Question: Due to a journal's requirements, I need to format p values as capital, italic and the values themselves without leading zero, for example, = .01. I would like to include some p value labels in plots of mine.
My trouble is that I need to use <URL> but 'plotmath' always renders the value with a leading zero even if I enter a string without it. As an example
'''
ggplot2::ggplot(data.frame(x = 1, y = 1)) +
ggplot2::geom_text(x = 1, y = 1, label = "italic(P) == .01", parse = TRUE)
'''

<URL>
Does anyone know a solution to this problem? I guess either removing the leading zero with 'plotmath' or italicizing the without 'plotmath' are possible options.
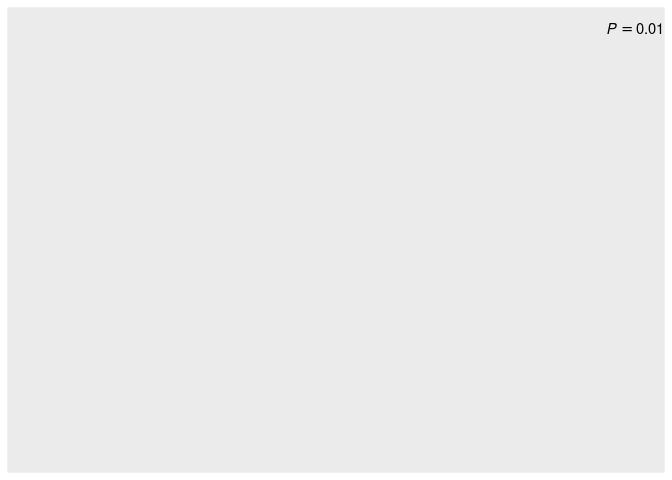
Answer: One way would be to use the number as string.
'''
ggplot2::ggplot(data.frame(x = 1, y = 1)) +
ggplot2::geom_text(x = 1, y = 1, label = "italic(P) == '.01'", parse = TRUE)
'''
<URL>